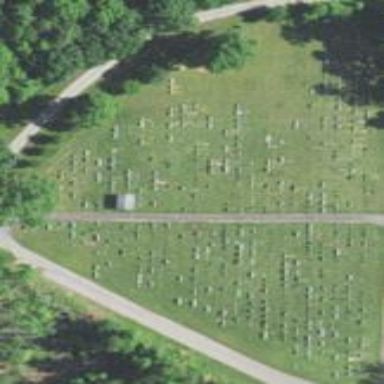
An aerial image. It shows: Cemetery.